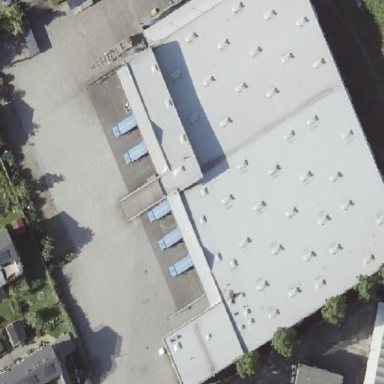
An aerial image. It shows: Industrial building.